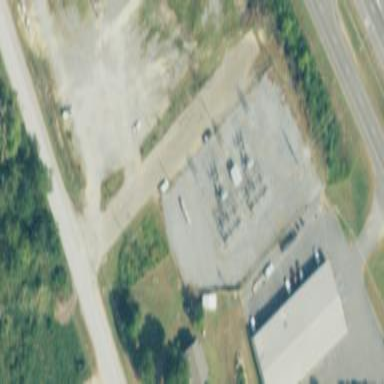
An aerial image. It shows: Distribution substation surrounded by fence.